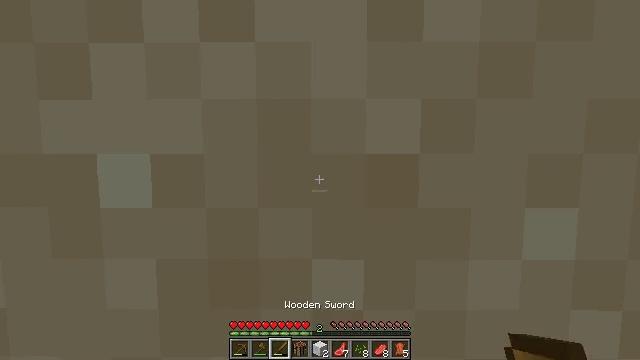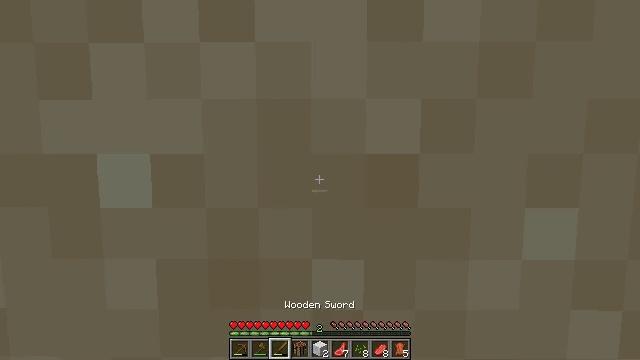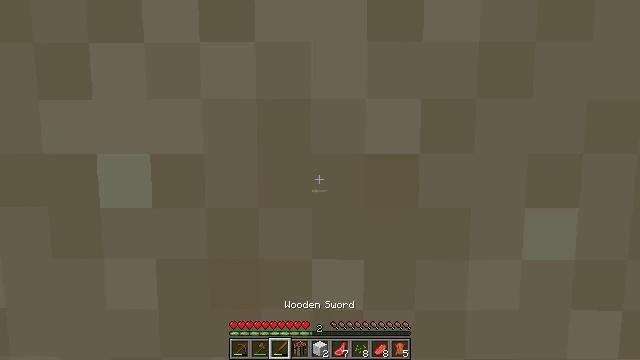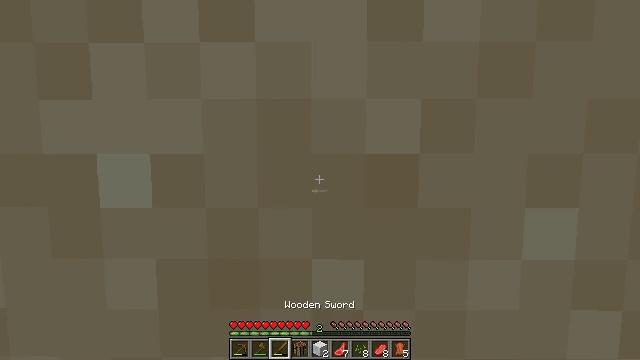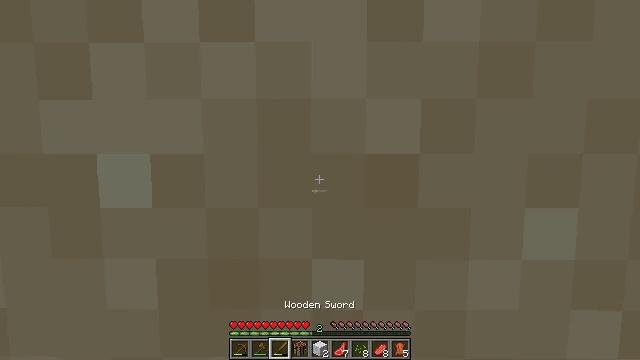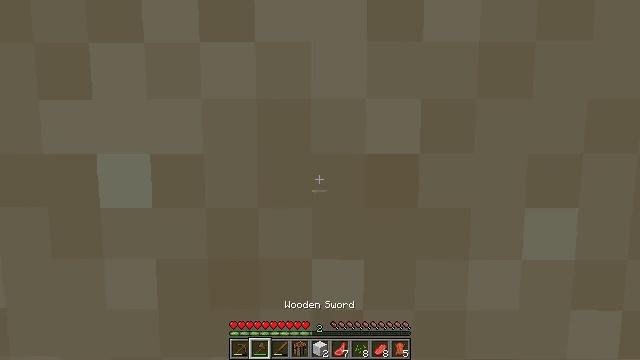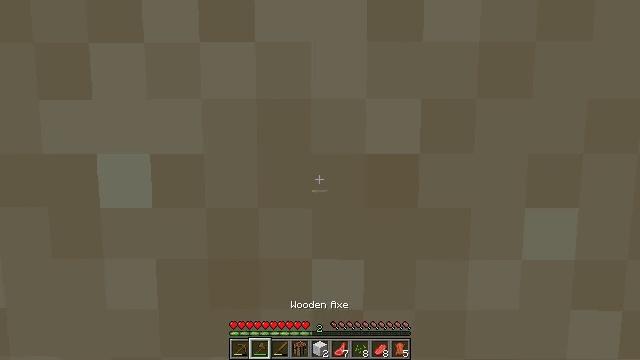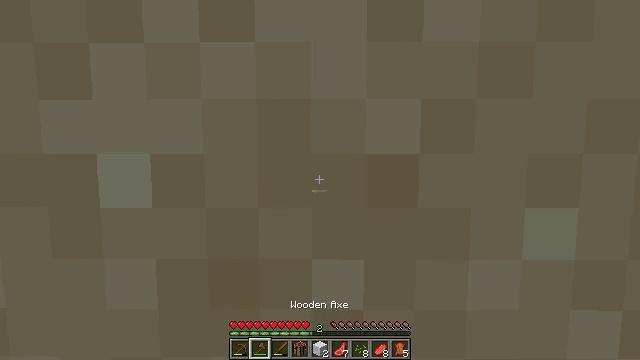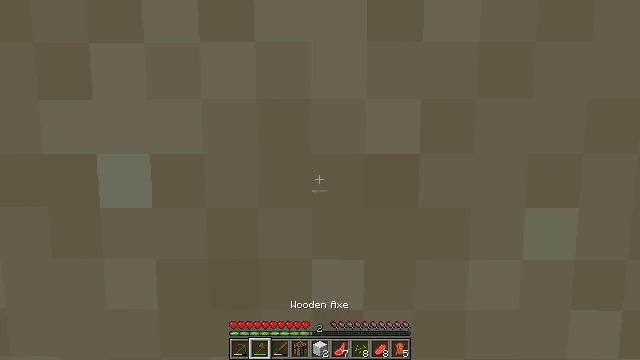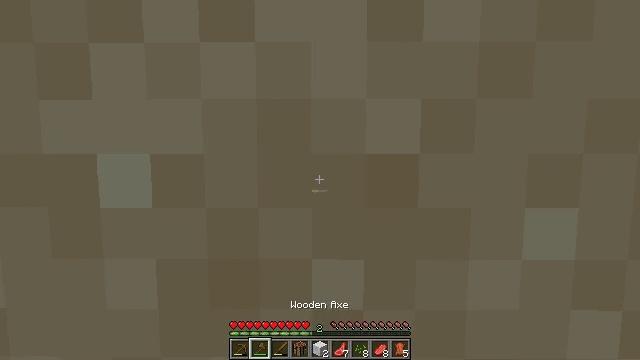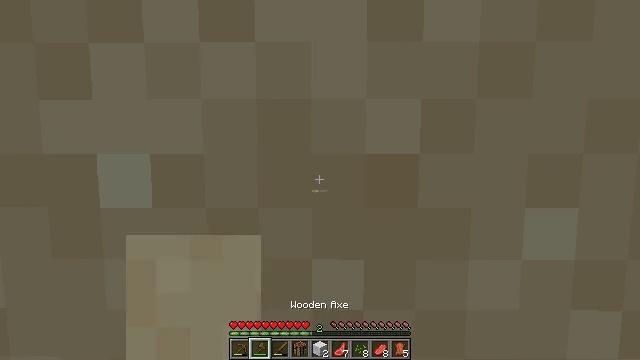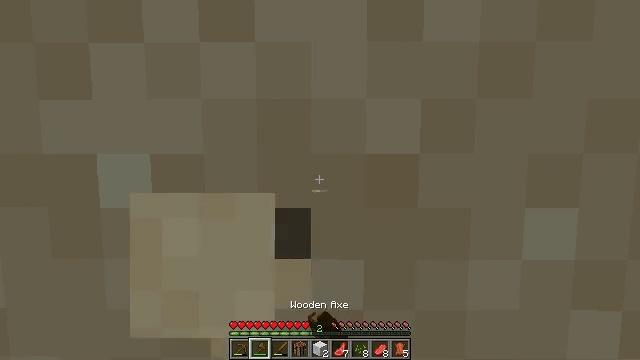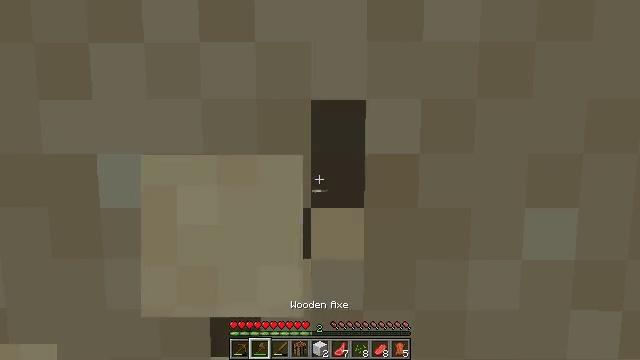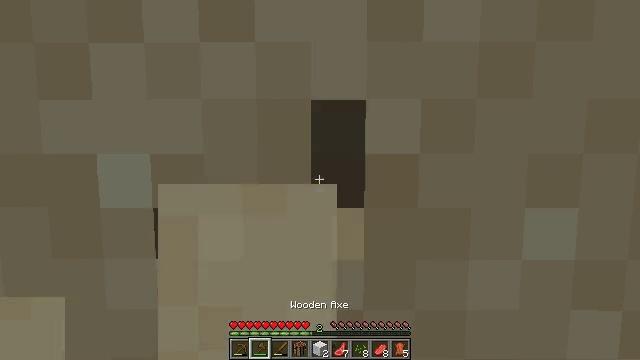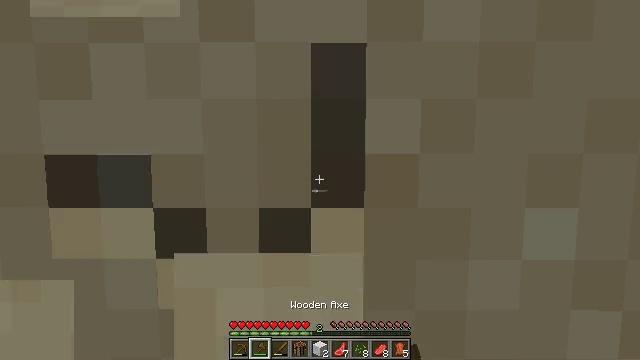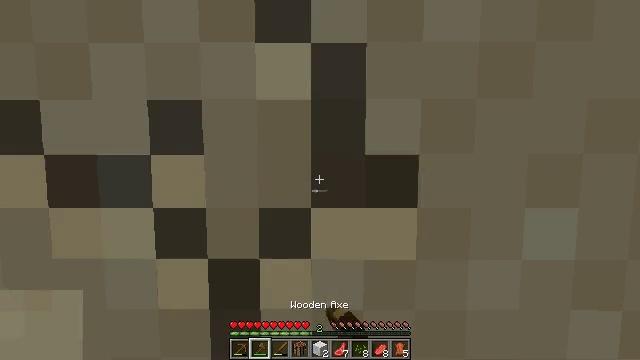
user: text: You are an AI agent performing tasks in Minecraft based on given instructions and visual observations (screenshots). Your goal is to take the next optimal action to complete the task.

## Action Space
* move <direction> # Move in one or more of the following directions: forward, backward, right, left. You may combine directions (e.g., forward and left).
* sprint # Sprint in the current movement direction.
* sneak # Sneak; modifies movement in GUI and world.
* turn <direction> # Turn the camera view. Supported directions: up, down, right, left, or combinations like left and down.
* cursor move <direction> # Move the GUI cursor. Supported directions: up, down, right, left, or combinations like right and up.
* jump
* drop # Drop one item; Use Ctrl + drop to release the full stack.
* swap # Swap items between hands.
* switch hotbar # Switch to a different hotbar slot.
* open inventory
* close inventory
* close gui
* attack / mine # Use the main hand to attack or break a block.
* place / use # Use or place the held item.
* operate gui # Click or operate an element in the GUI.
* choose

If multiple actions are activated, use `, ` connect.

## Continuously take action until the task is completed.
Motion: motion action
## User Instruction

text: Gather sand from the desert.
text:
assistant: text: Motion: switch to hotbar 3
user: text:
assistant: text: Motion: switch to hotbar 3
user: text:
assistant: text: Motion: switch to hotbar 3
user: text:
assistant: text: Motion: no_op
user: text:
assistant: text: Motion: switch to hotbar 2
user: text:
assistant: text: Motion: switch to hotbar 2
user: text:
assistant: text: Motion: switch to hotbar 2
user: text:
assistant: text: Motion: switch to hotbar 2
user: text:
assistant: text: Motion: no_op
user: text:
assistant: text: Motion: attack / mine
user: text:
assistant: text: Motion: attack / mine
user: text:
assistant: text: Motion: attack / mine
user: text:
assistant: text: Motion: attack / mine
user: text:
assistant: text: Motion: attack / mine
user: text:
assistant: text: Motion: attack / mine
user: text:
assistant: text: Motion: attack / mine
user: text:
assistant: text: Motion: attack / mine
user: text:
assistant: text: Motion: attack / mine
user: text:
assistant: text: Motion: attack / mine
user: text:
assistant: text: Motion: attack / mine
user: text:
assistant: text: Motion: attack / mine
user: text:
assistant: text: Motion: attack / mine
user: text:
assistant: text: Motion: attack / mine
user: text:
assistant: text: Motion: attack / mine
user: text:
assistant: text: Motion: attack / mine
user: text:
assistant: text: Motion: attack / mine
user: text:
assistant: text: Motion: attack / mine
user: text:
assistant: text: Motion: attack / mine
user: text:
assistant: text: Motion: attack / mine
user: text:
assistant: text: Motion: attack / mine